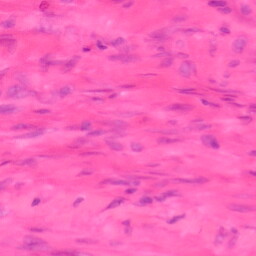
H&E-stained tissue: Colon